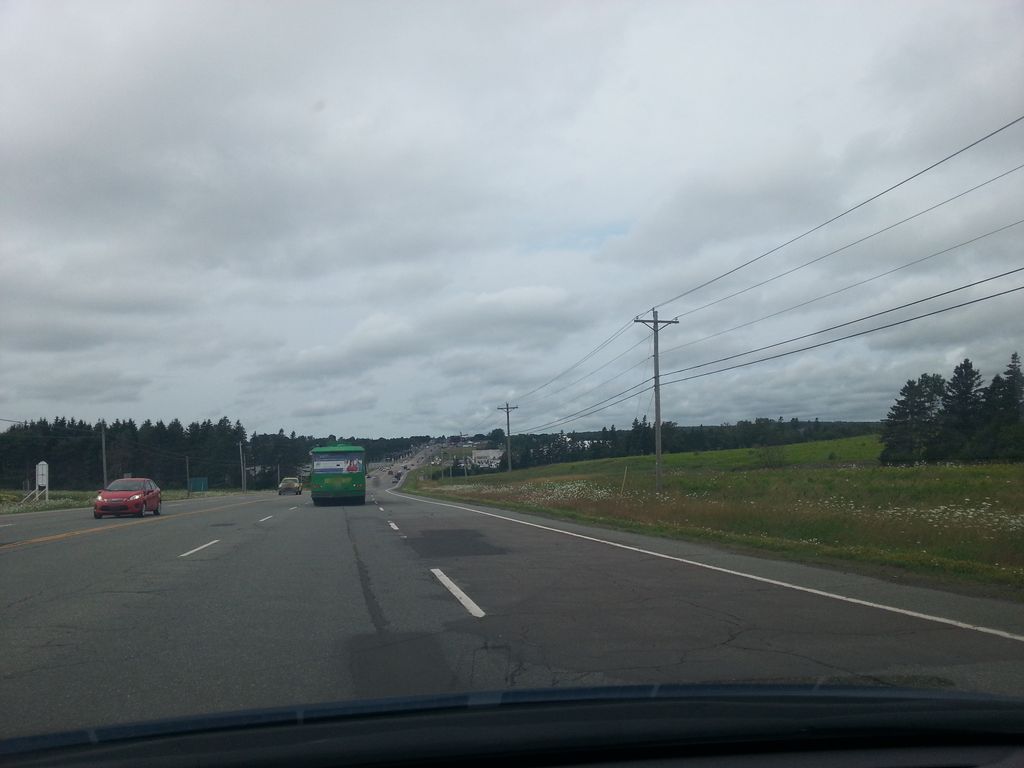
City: charlottetown